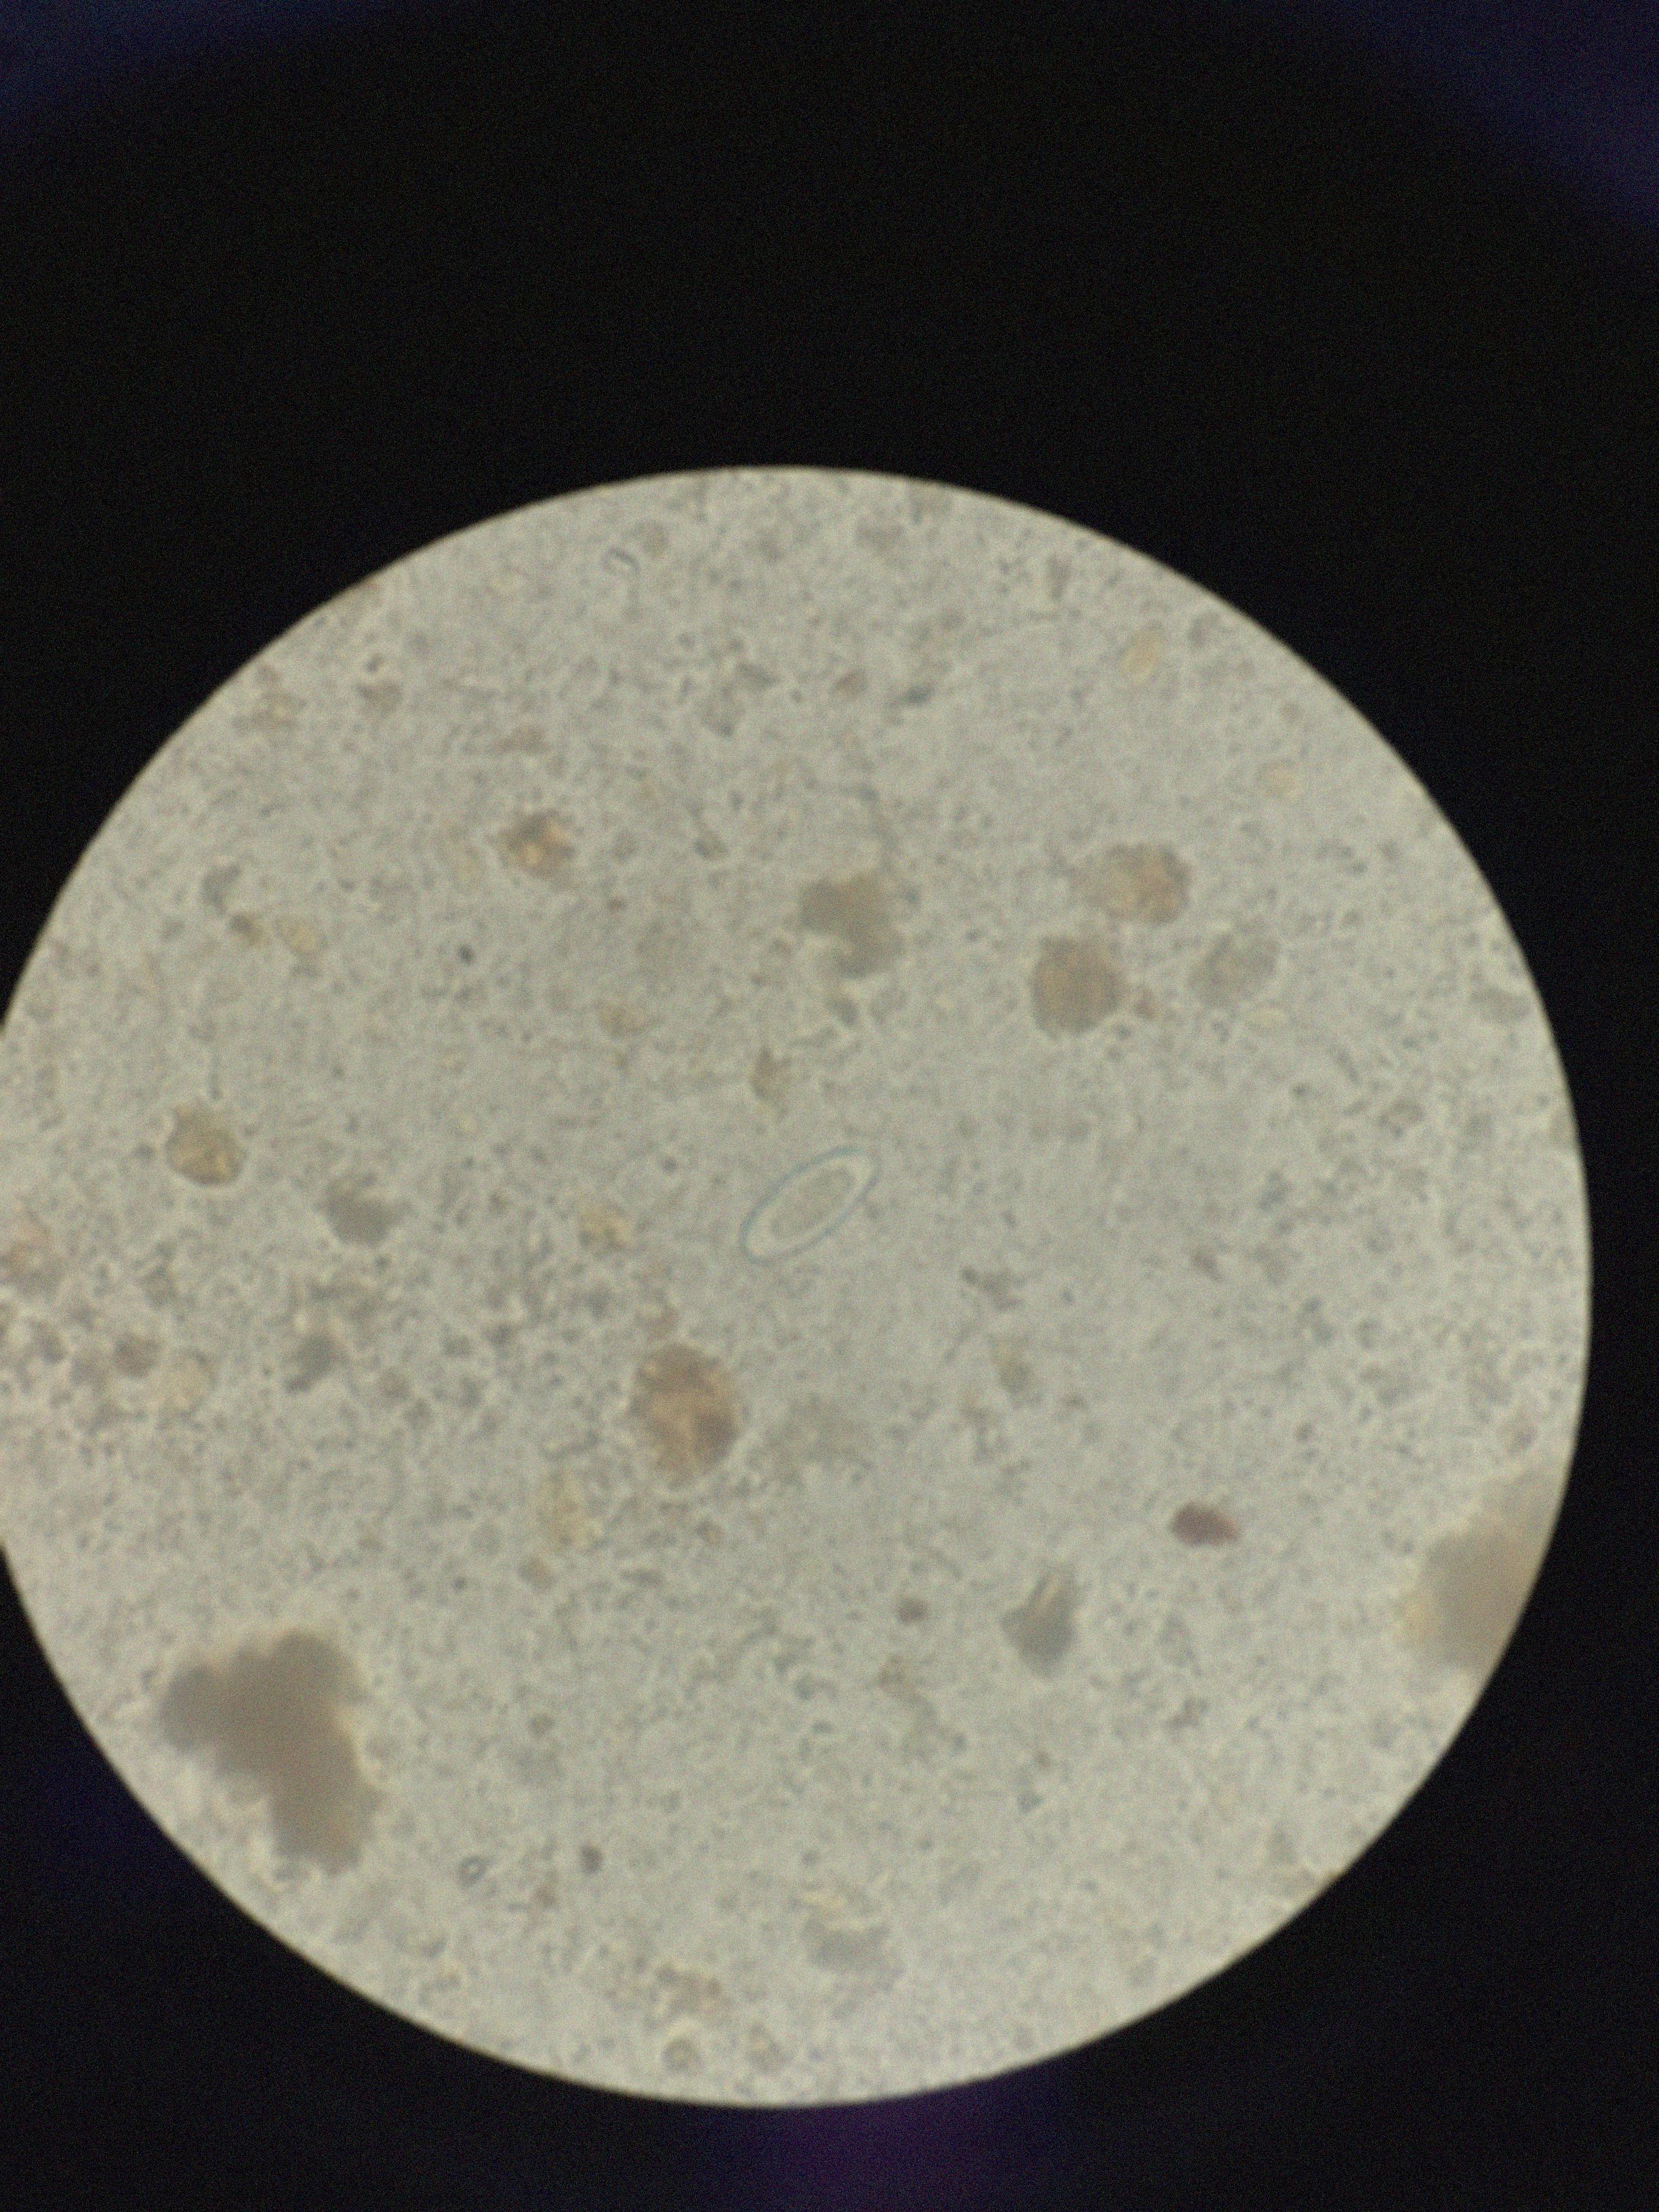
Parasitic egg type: Enterobius vermicularis